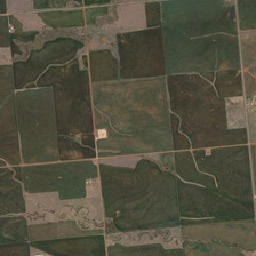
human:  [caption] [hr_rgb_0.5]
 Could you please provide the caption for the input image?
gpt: the agricultural land is divided into different areas.

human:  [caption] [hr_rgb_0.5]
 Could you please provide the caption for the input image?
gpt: each area of different crops .

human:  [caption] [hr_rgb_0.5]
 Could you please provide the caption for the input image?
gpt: Farmland is divided into several areas.

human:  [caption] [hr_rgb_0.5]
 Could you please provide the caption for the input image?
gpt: Farmland is divided into several parts.

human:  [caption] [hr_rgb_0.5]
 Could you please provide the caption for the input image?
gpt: the agricultural land is divided into different areas.